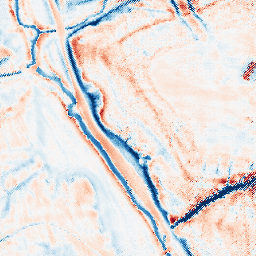
Category: edge_preserving
Decomposition family: bilateral
Decomposition parameters: d: 21
sigma_color: 50
sigma_space: 100
Upsampling method: regularized
Upsampling parameters: scale: 4
lambda_reg: 0.1
Upsampling scale: 4